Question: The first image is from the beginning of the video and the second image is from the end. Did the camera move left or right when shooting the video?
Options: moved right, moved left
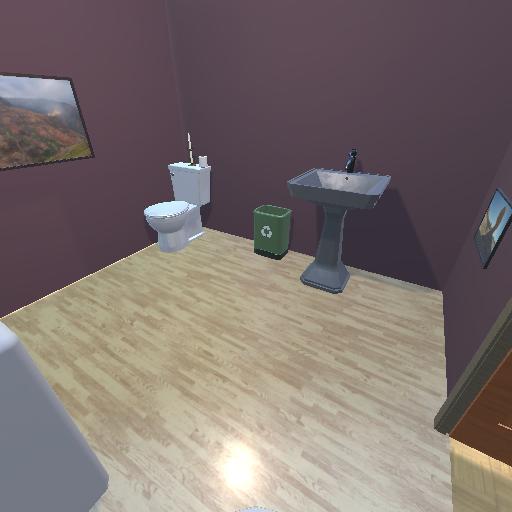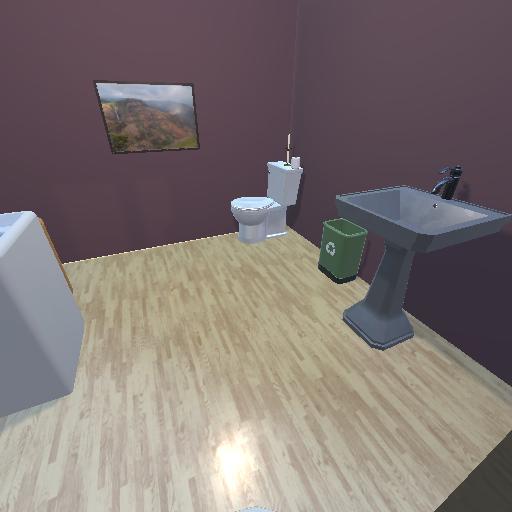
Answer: moved right